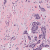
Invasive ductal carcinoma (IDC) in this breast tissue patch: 1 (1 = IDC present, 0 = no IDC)